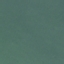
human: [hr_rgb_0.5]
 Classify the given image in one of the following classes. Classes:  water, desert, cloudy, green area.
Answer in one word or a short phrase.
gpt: water